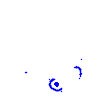
Particle: pion